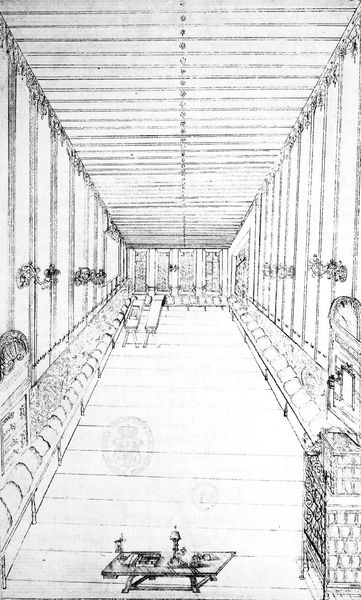
Titel: Altes Nürnberger Rathaus
Standort: Nürnberg (EU - D - B)
Schlagwörter: feder, fenster, raum, skizze, tisch, zeichnung, tablett, boden, decke, kamin, ofen, perspektive, bank, dielen, saal, tusche